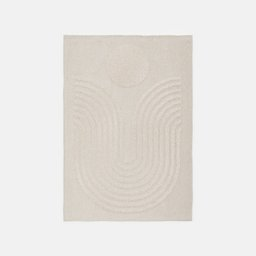
Label: decoration